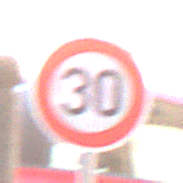
Verkehrszeichen: Geschwindigkeit30
Umgebung: Outdoor, Urban
Tageszeit: MorningAfternoon
Wetter: Clear
Licht: Natural
Jahreszeit: NotSpecified
Kontrast: LowContrast